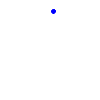
Particle: pion